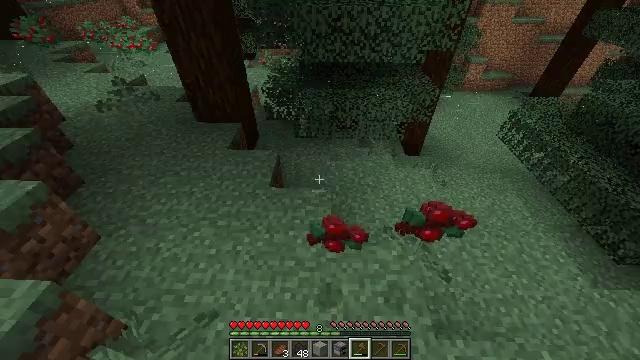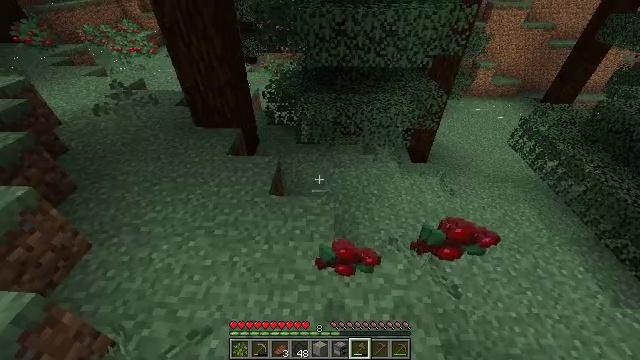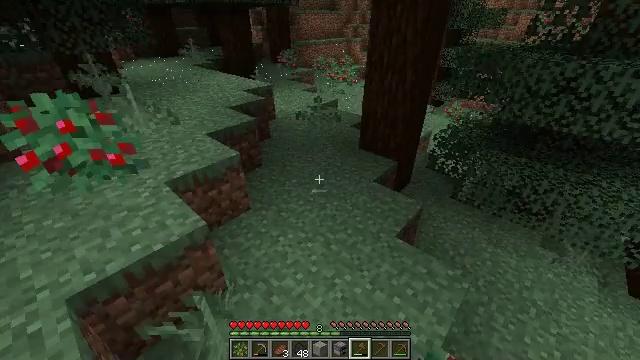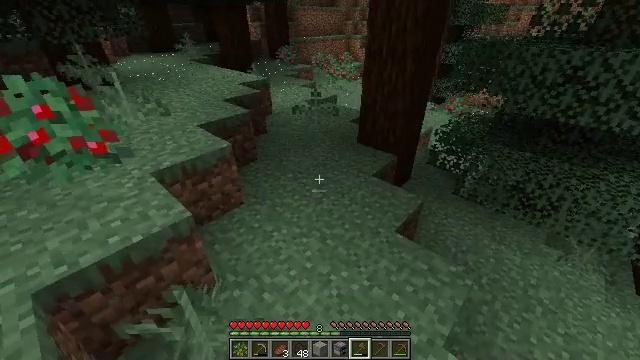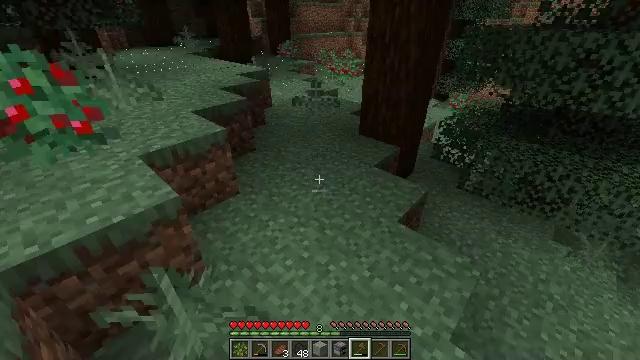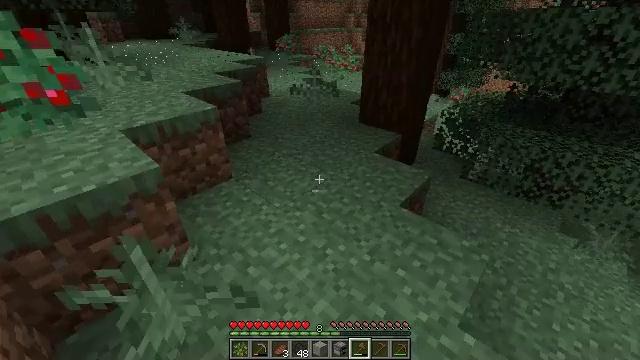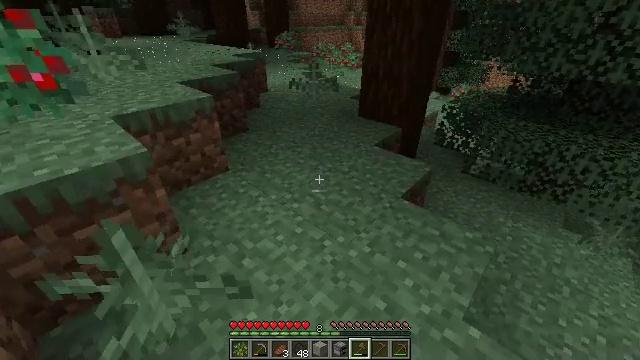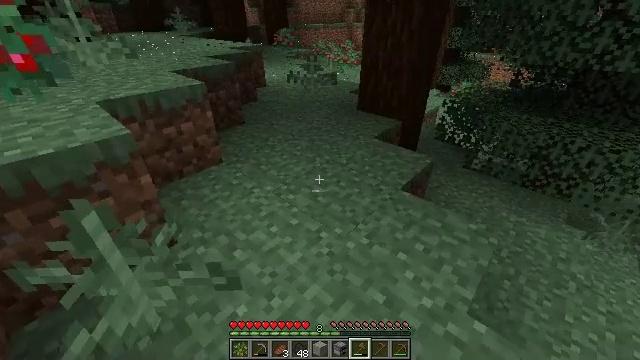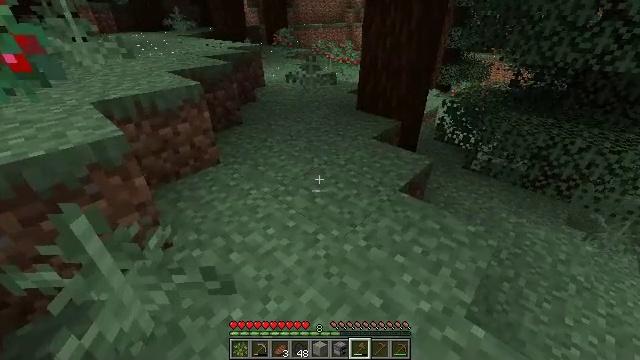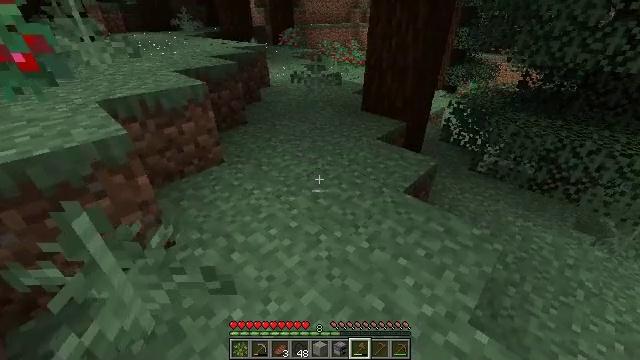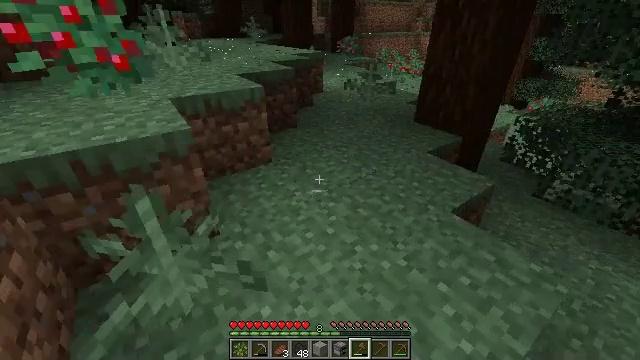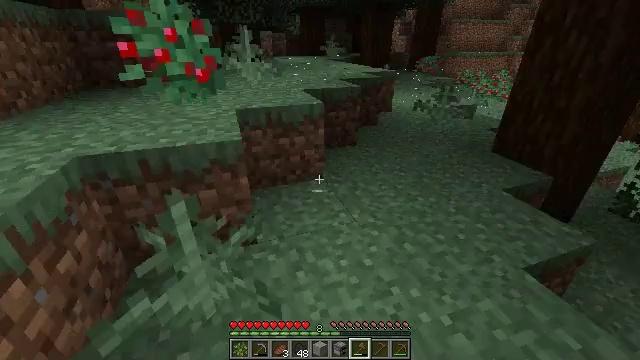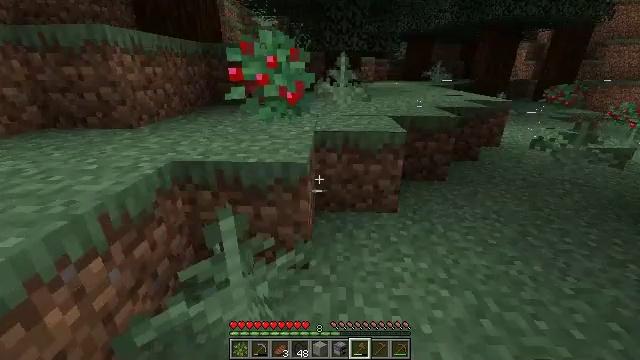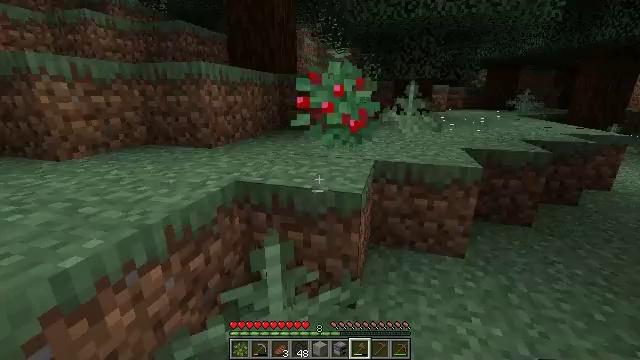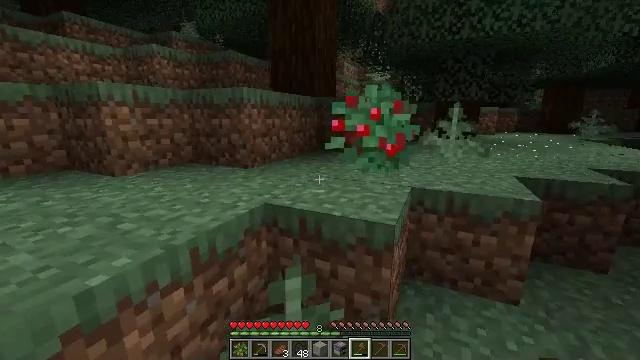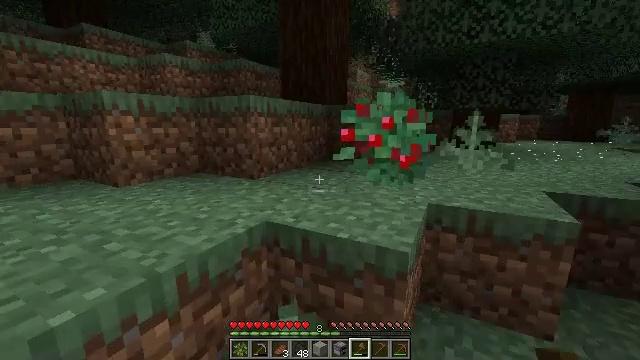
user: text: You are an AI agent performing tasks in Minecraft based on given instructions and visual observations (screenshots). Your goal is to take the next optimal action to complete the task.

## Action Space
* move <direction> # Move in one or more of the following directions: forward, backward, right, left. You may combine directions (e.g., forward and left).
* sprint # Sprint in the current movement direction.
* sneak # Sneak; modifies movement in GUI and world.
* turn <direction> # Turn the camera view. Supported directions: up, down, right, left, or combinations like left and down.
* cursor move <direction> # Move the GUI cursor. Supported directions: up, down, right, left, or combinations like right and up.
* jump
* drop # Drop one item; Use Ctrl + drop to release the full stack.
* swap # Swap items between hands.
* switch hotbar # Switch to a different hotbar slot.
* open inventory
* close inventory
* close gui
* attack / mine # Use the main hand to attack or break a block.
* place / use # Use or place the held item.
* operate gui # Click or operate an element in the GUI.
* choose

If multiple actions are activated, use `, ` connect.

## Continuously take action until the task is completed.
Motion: motion action
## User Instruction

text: Harvest sweet berries by mining the bush.
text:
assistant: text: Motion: no_op
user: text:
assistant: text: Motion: move forward and move right, turn left and up
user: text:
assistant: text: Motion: no_op
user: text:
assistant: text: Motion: no_op
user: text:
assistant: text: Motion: no_op
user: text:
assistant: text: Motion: no_op
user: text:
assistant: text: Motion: no_op
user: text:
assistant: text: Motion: no_op
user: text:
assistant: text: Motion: turn left
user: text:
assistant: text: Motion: move forward and move right, turn left and up
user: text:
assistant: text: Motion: move forward and move right, turn left and up
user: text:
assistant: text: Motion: move forward and move right, turn left and up
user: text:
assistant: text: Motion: move forward, turn left and up
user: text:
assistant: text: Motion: move forward, turn left and up
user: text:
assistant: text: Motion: move forward, turn left and up
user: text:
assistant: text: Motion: move forward
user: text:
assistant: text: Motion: move forward, jump
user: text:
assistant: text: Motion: move forward, jump
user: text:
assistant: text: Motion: move forward, jump
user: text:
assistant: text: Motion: move forward, turn down, attack / mine, jump
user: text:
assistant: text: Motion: move forward, turn down, attack / mine
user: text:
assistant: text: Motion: turn right and down, attack / mine
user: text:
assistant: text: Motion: turn right and down, attack / mine
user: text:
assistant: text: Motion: turn right and down
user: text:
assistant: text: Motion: turn right and down
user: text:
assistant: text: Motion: no_op
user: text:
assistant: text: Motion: turn down, attack / mine
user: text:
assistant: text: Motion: turn down, attack / mine
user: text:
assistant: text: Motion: attack / mine
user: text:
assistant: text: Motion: attack / mine